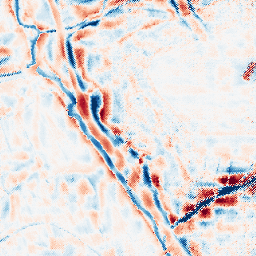
Category: wavelet
Decomposition family: wavelet_dwt
Decomposition parameters: wavelet: coif2
level: 4
Upsampling method: regularized
Upsampling parameters: scale: 4
lambda_reg: 0.1
Upsampling scale: 4